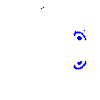
Particle: pion